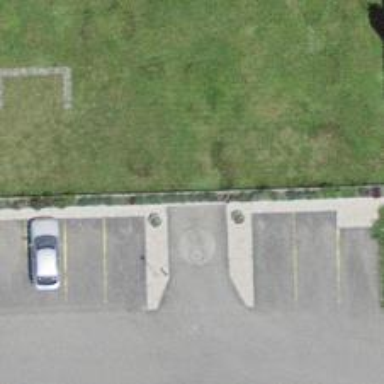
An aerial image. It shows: Parking entrance.